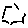
Label: hexagon